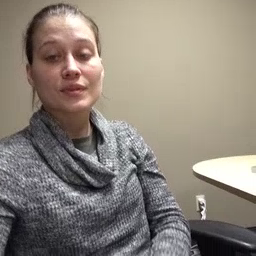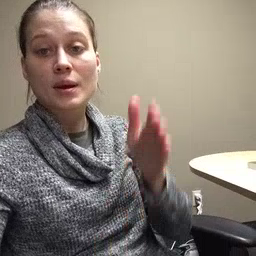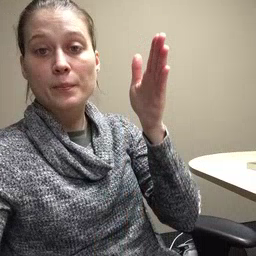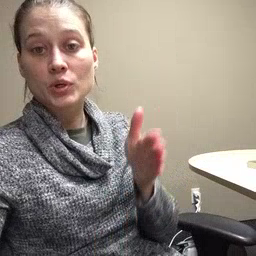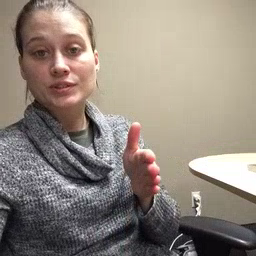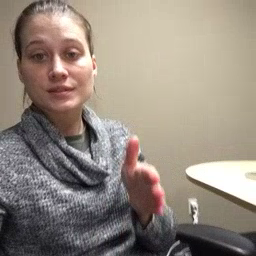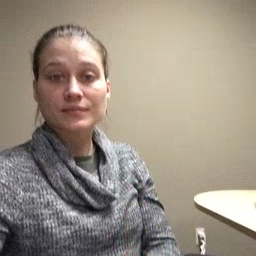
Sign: person